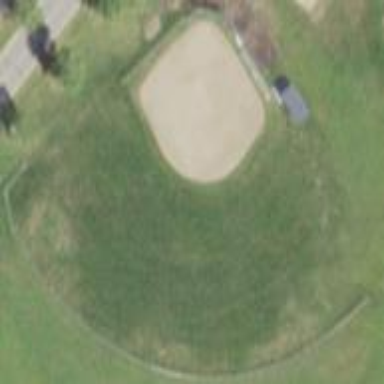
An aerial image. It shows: Softball pitch for leisure land activities.